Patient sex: F
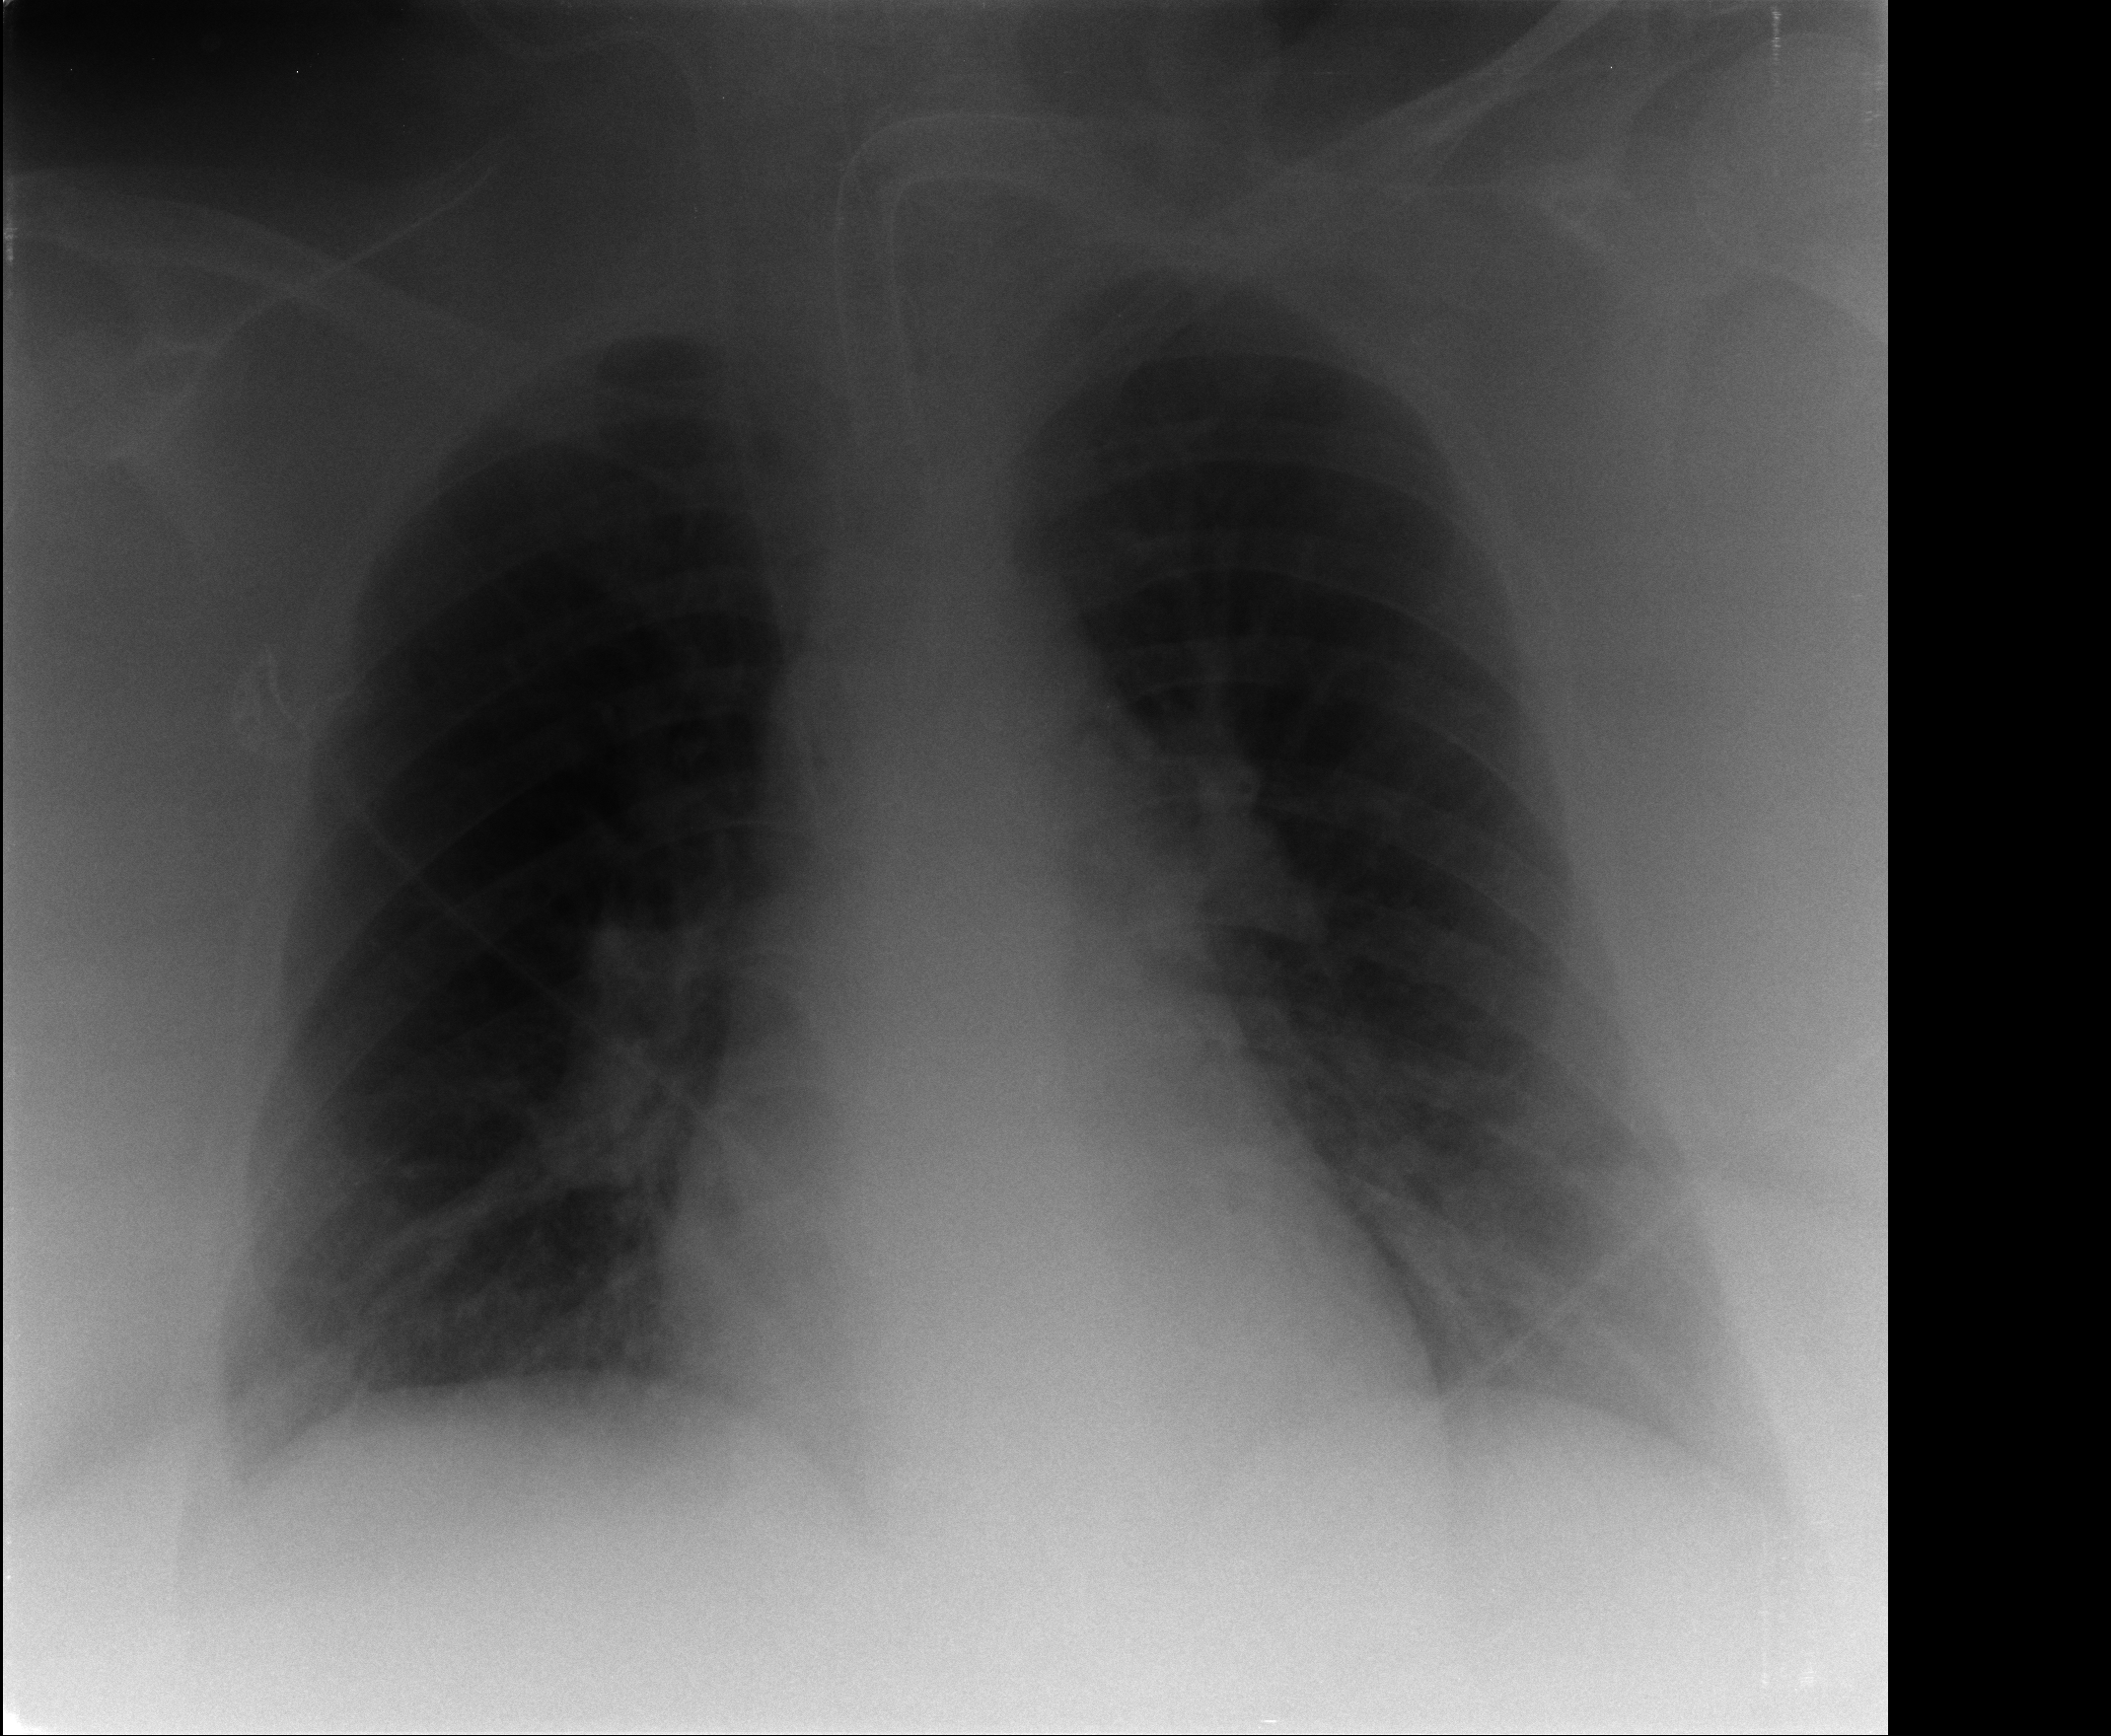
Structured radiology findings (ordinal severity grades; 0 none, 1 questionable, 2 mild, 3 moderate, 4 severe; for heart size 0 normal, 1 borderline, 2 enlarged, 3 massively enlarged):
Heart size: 1
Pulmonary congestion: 2
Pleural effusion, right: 0
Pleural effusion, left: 0
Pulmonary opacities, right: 1
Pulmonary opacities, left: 1
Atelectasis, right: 2
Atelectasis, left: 1